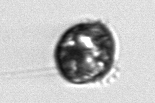
Label: Proterythropsis